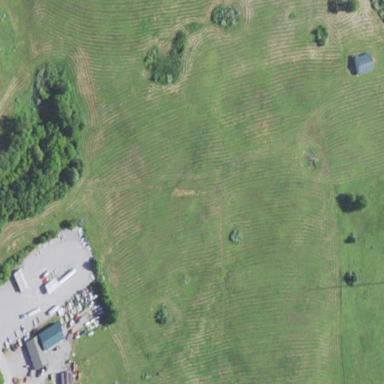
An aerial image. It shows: Meadow utilized for animal keeping.